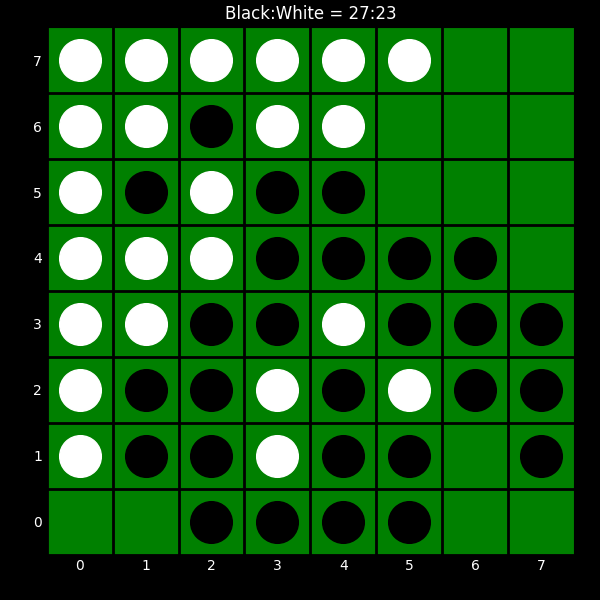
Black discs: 27
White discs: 23